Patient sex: F
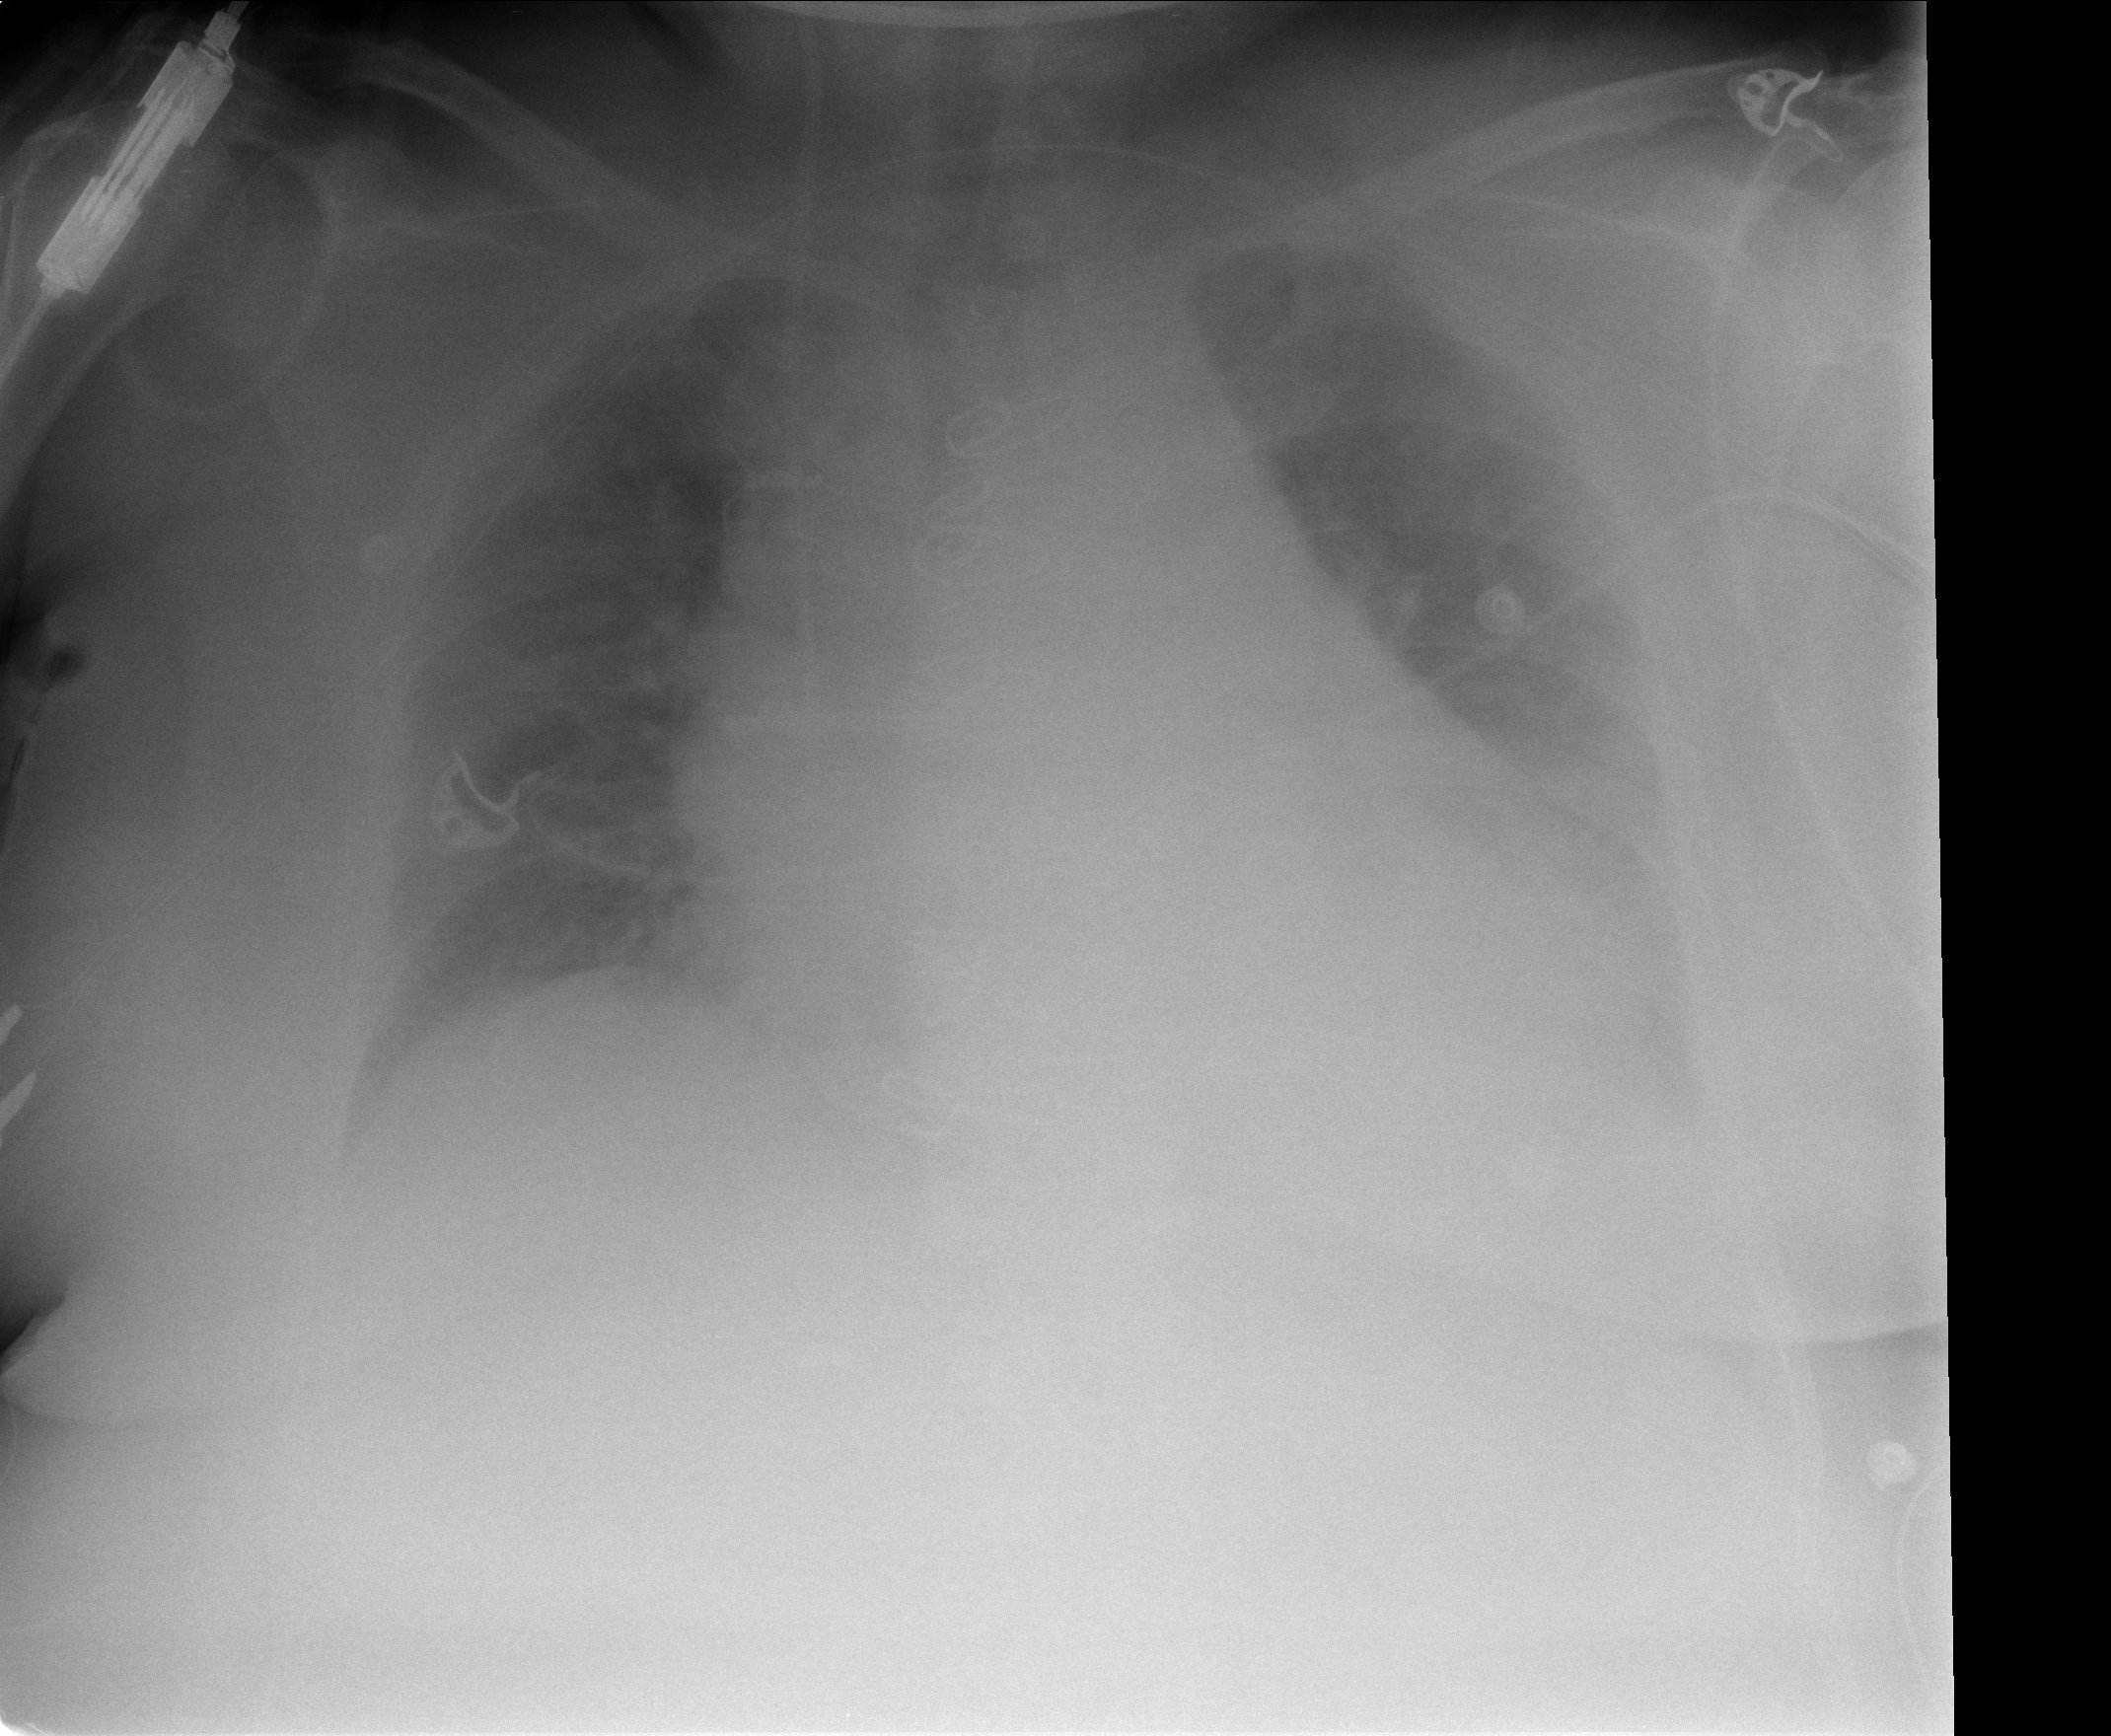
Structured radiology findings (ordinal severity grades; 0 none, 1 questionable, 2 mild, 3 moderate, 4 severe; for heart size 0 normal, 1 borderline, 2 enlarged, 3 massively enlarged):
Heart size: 2
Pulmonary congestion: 2
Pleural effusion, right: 2
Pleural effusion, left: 3
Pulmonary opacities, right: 0
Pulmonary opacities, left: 0
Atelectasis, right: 0
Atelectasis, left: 0